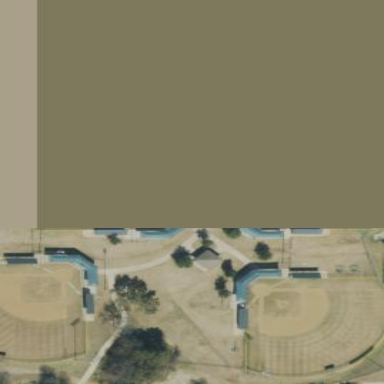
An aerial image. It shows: Baseball pitch for leisure land activities.